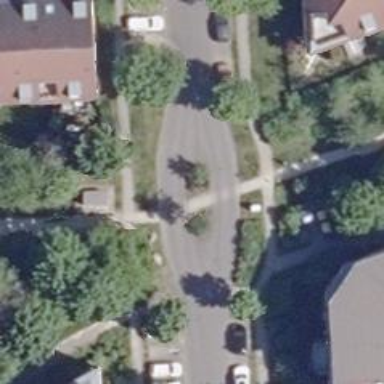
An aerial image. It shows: Footway with crossing that has island.